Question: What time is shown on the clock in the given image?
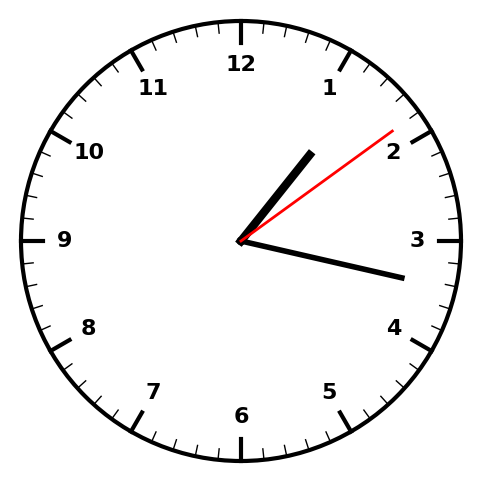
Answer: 01:17:09